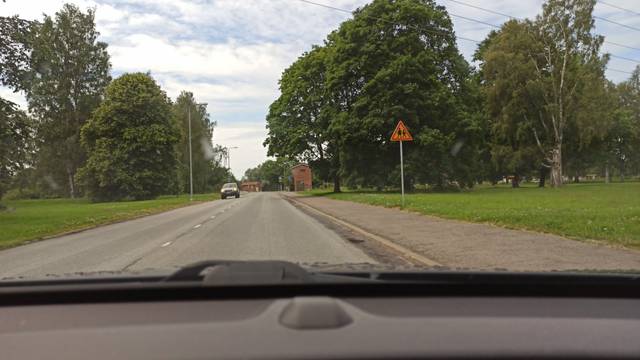
Region: Finland
Coordinates: 61.497, 21.793